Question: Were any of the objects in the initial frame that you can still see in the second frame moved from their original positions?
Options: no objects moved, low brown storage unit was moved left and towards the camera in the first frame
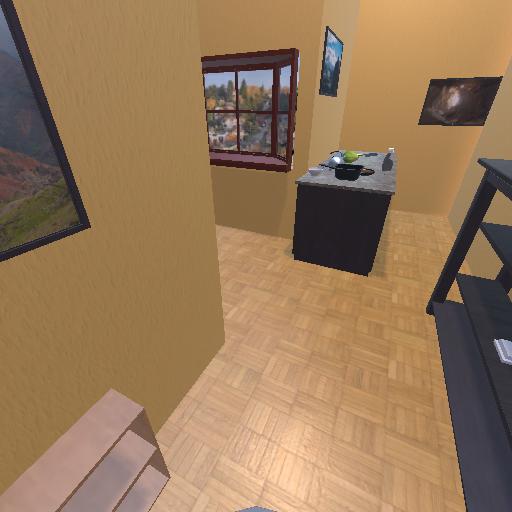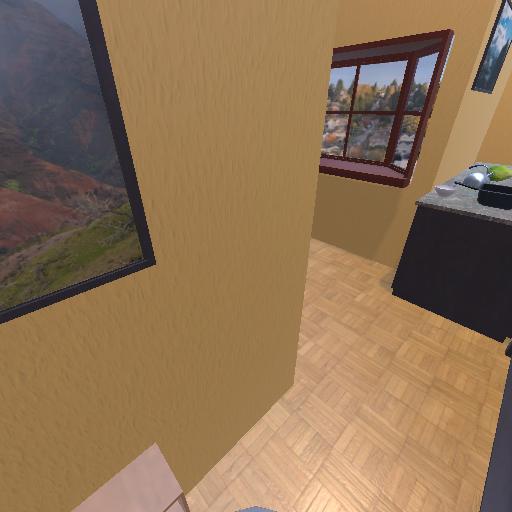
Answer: no objects moved